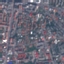
Land use / land cover: Residential